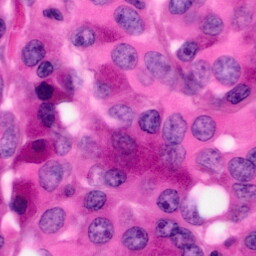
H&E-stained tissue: Pancreatic